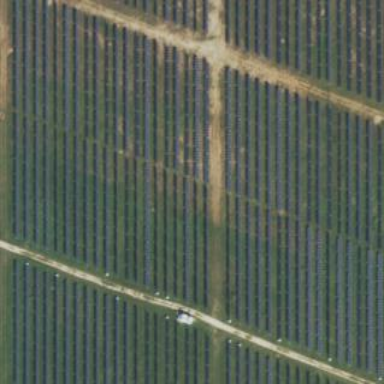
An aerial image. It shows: Solar power generator using photovoltaic method with solar photovoltaic panel types.